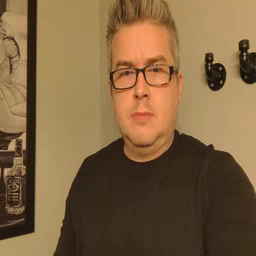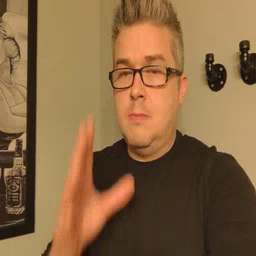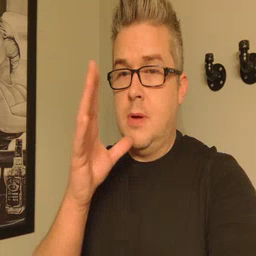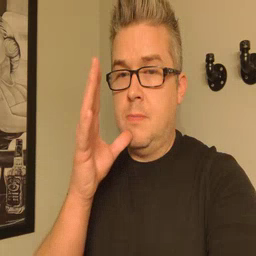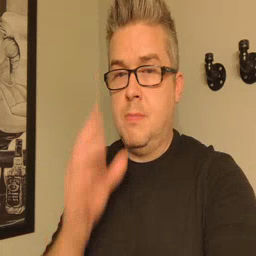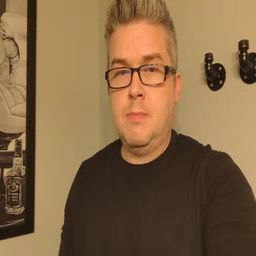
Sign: mom